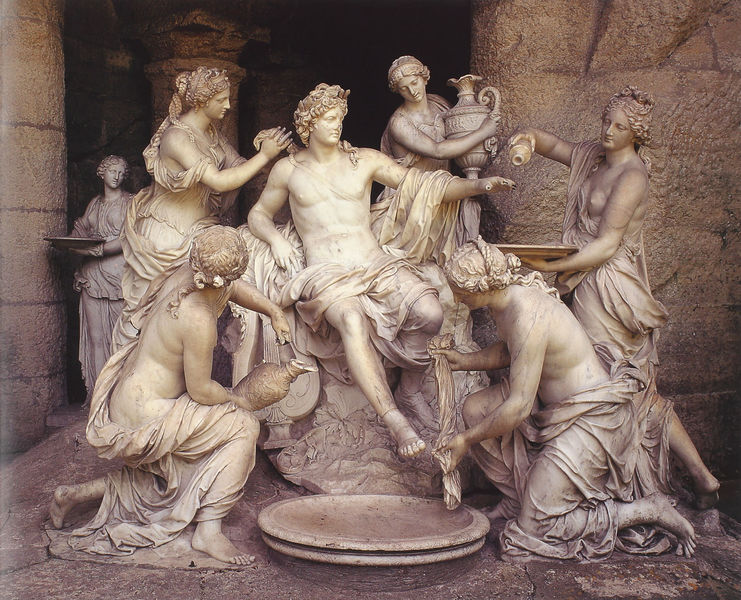
Titel: Apollo und Nymphen (Apollobad)
Künstler: Thomas Regnaudin
Standort: Versailles, Schlossgarten (EU - F)
Schlagwörter: akt, felsen, gott, gruppe, mann, nackt, umhang, wasser, frauen, mädchen, brust, busen, frisuren, marmor, säule, säulen, tuch, wand, falten, schale, schüssel, stein, tablett, tücher, höhle, locken, brunnen, amphore, garten, krug, skulptur, vase, füße, zopf, plastik, becher, bad, waschen, fugen, nische, lappen, reinigen, becken, haarkranz, herrscher, mythologie, rom, skulpturen, statuen, antik, nymphen, grotte, griechenland, dienerinnen, anordnung, apollo, salben, waschung, versailles, figurengruppe, bellini, bernini, fusswaschung, wascgun, gwaschung